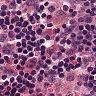
Metastatic tissue present: no